Question: I am working on an OCR app for android and am using Camera2Api.I am using
<URL> as a boiler plate code and i used ml kit for text recognition.
Am facing a strange problem the GraphicOverlay Is not scaling properly its only covering half screen.The GraphicOverlay is not drawing properly on the detected words.

As you can see that the graphic overlay is not drawing where it should for example "Stack Exchange Network" graphic overaly is not displaying it on the top of Stack Exchange Network.
Here are my Files
- <URL>
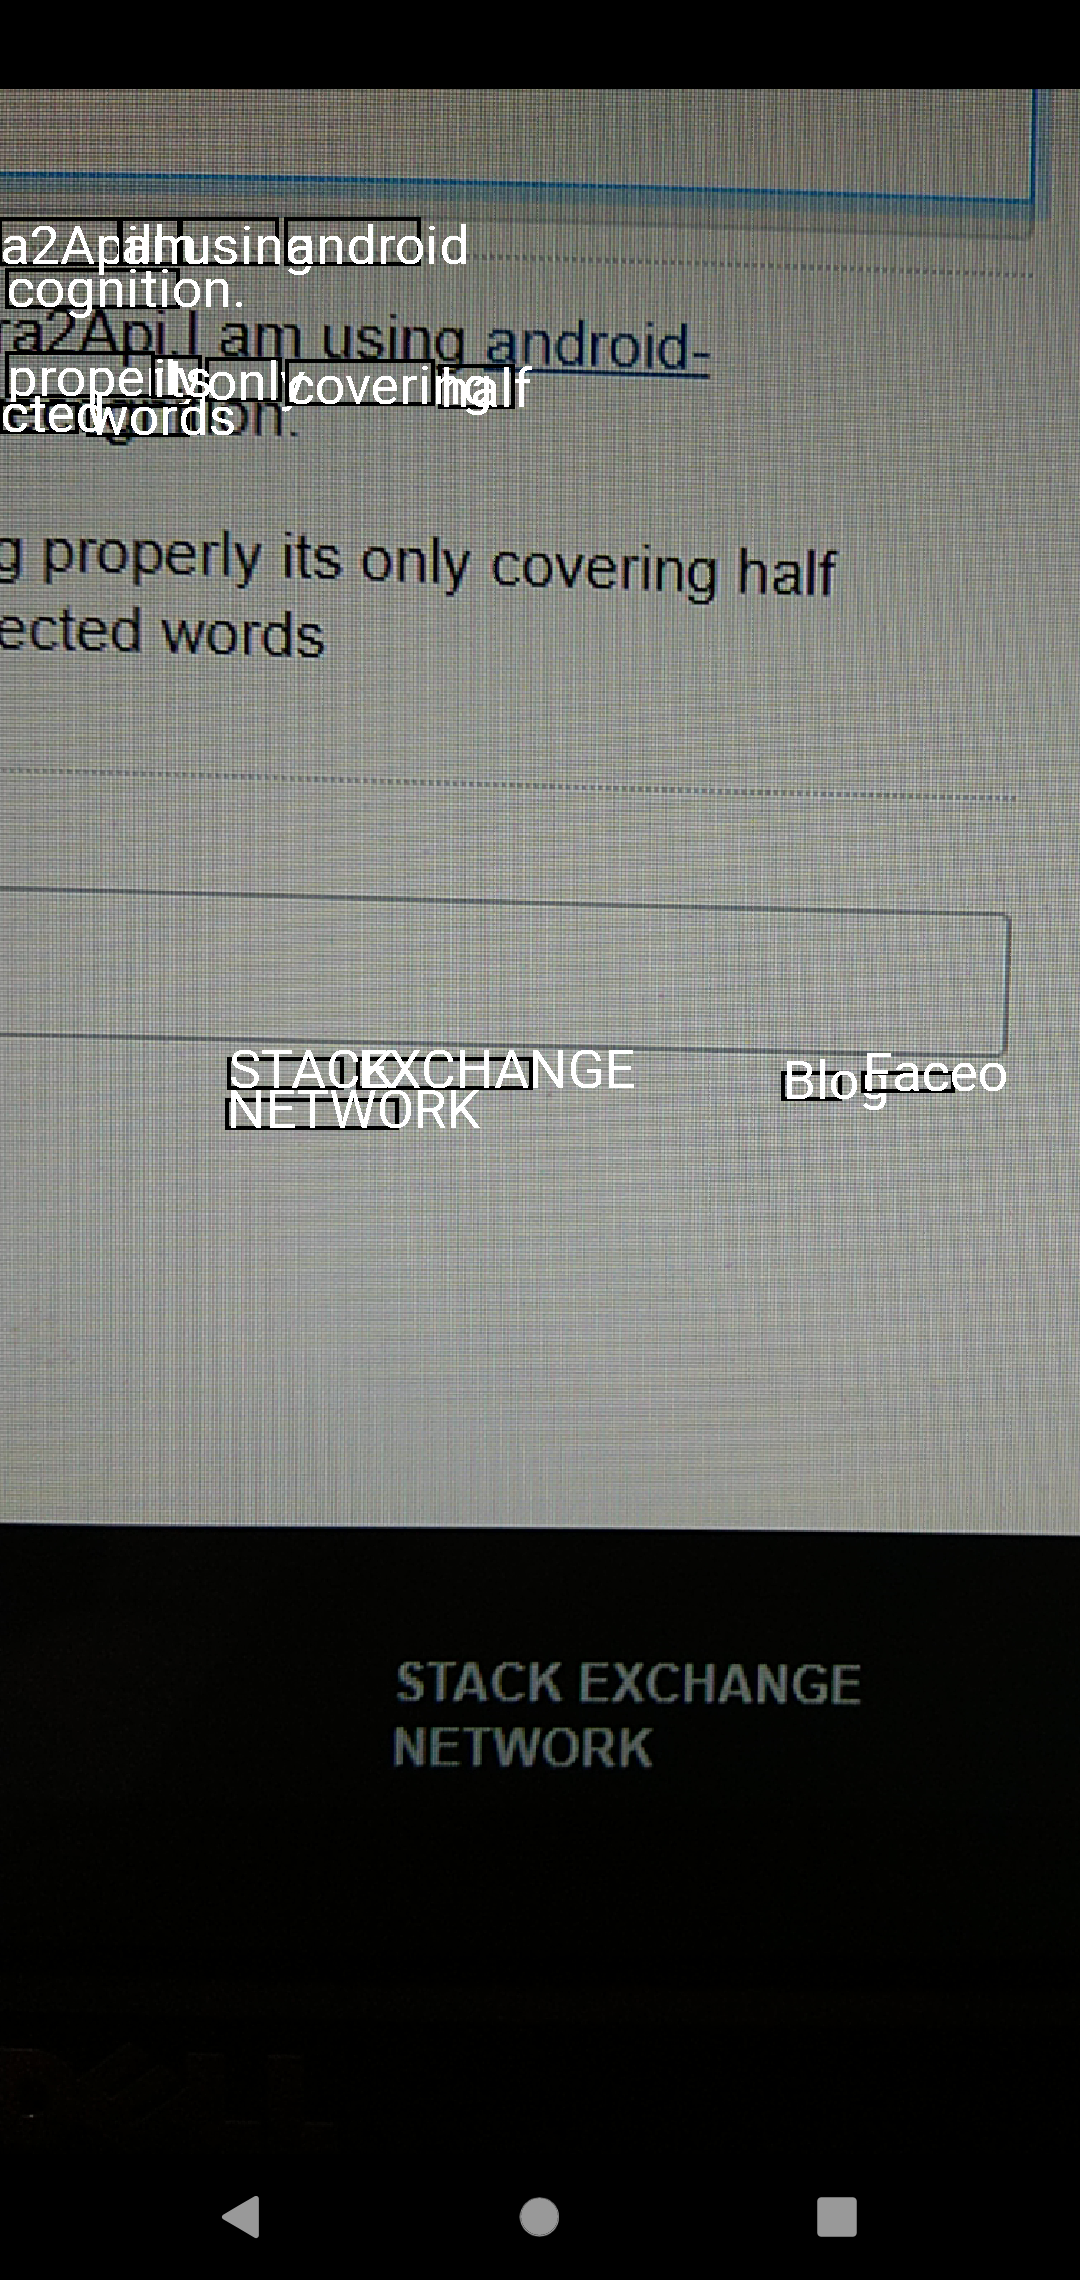
Answer: The thing is that the library detect words on the original 'bitmap' that you've passed (with its original width and height), and then returns the location of the words according to that image.
But the image shown on the screen is a SCALED image with a new width and height to fit the screen or the 'imageView'.
So what you wanna do is, rescaling the 'bitmap' according to your 'imageView' and then pass the new 'bitmap'
'''
//get the scaled bitmap image with the new width and height showed on the screen
private Bitmap getScaledBitmap (Bitmap bitmapImage){
//width and height of original image
final int imageWidth = bitmapImage.getWidth();
final int imageHeight = bitmapImage.getHeight();
//width and height of the imageView
final int imageViewWidth = mImageView.getMeasuredWidth();
final int imageViewHeight = mImageView.getMeasuredHeight();
final int scaledWidth , scaledHeight;
if (imageWidth*imageViewHeight <= imageHeight*imageViewWidth) {
//rescaled width and height of image within ImageView
scaledWidth = (imageWidth*imageViewHeight)/imageHeight;
scaledHeight = imageViewHeight;
}
else {
//rescaled width and height of image within ImageView
scaledWidth = imageViewWidth;
scaledHeight = (imageHeight*imageViewWidth)/imageWidth;
}
return Bitmap.createScaledBitmap(bitmapImage, scaledWidth, scaledHeight, true);
}
'''
---
I used this answer for scaling the image: <URL>
---
Sorry, I noticed that you're not using Bitmaps in your code and things could be a little different in your case but I think you can find a solution based on this idea as I have faced the same problem as you and this worked perfectly for me.